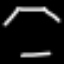
Label: octagon